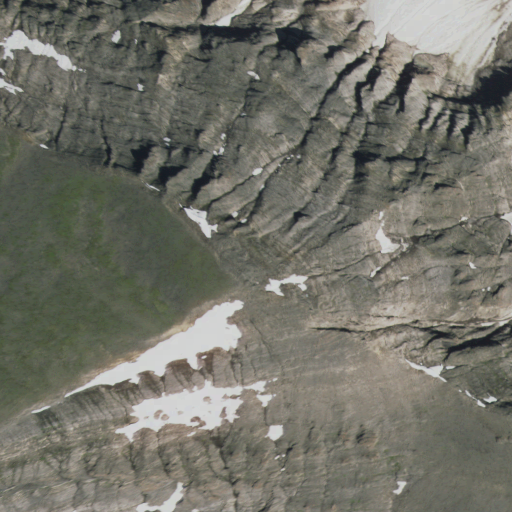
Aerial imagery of mountain in Wyoming named Younts Peak containing barren land, grassland, and evergreen forest